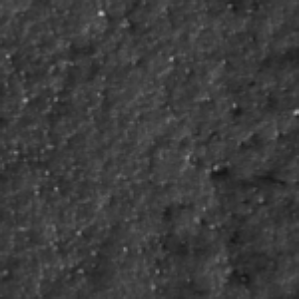
Label: frost